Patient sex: M
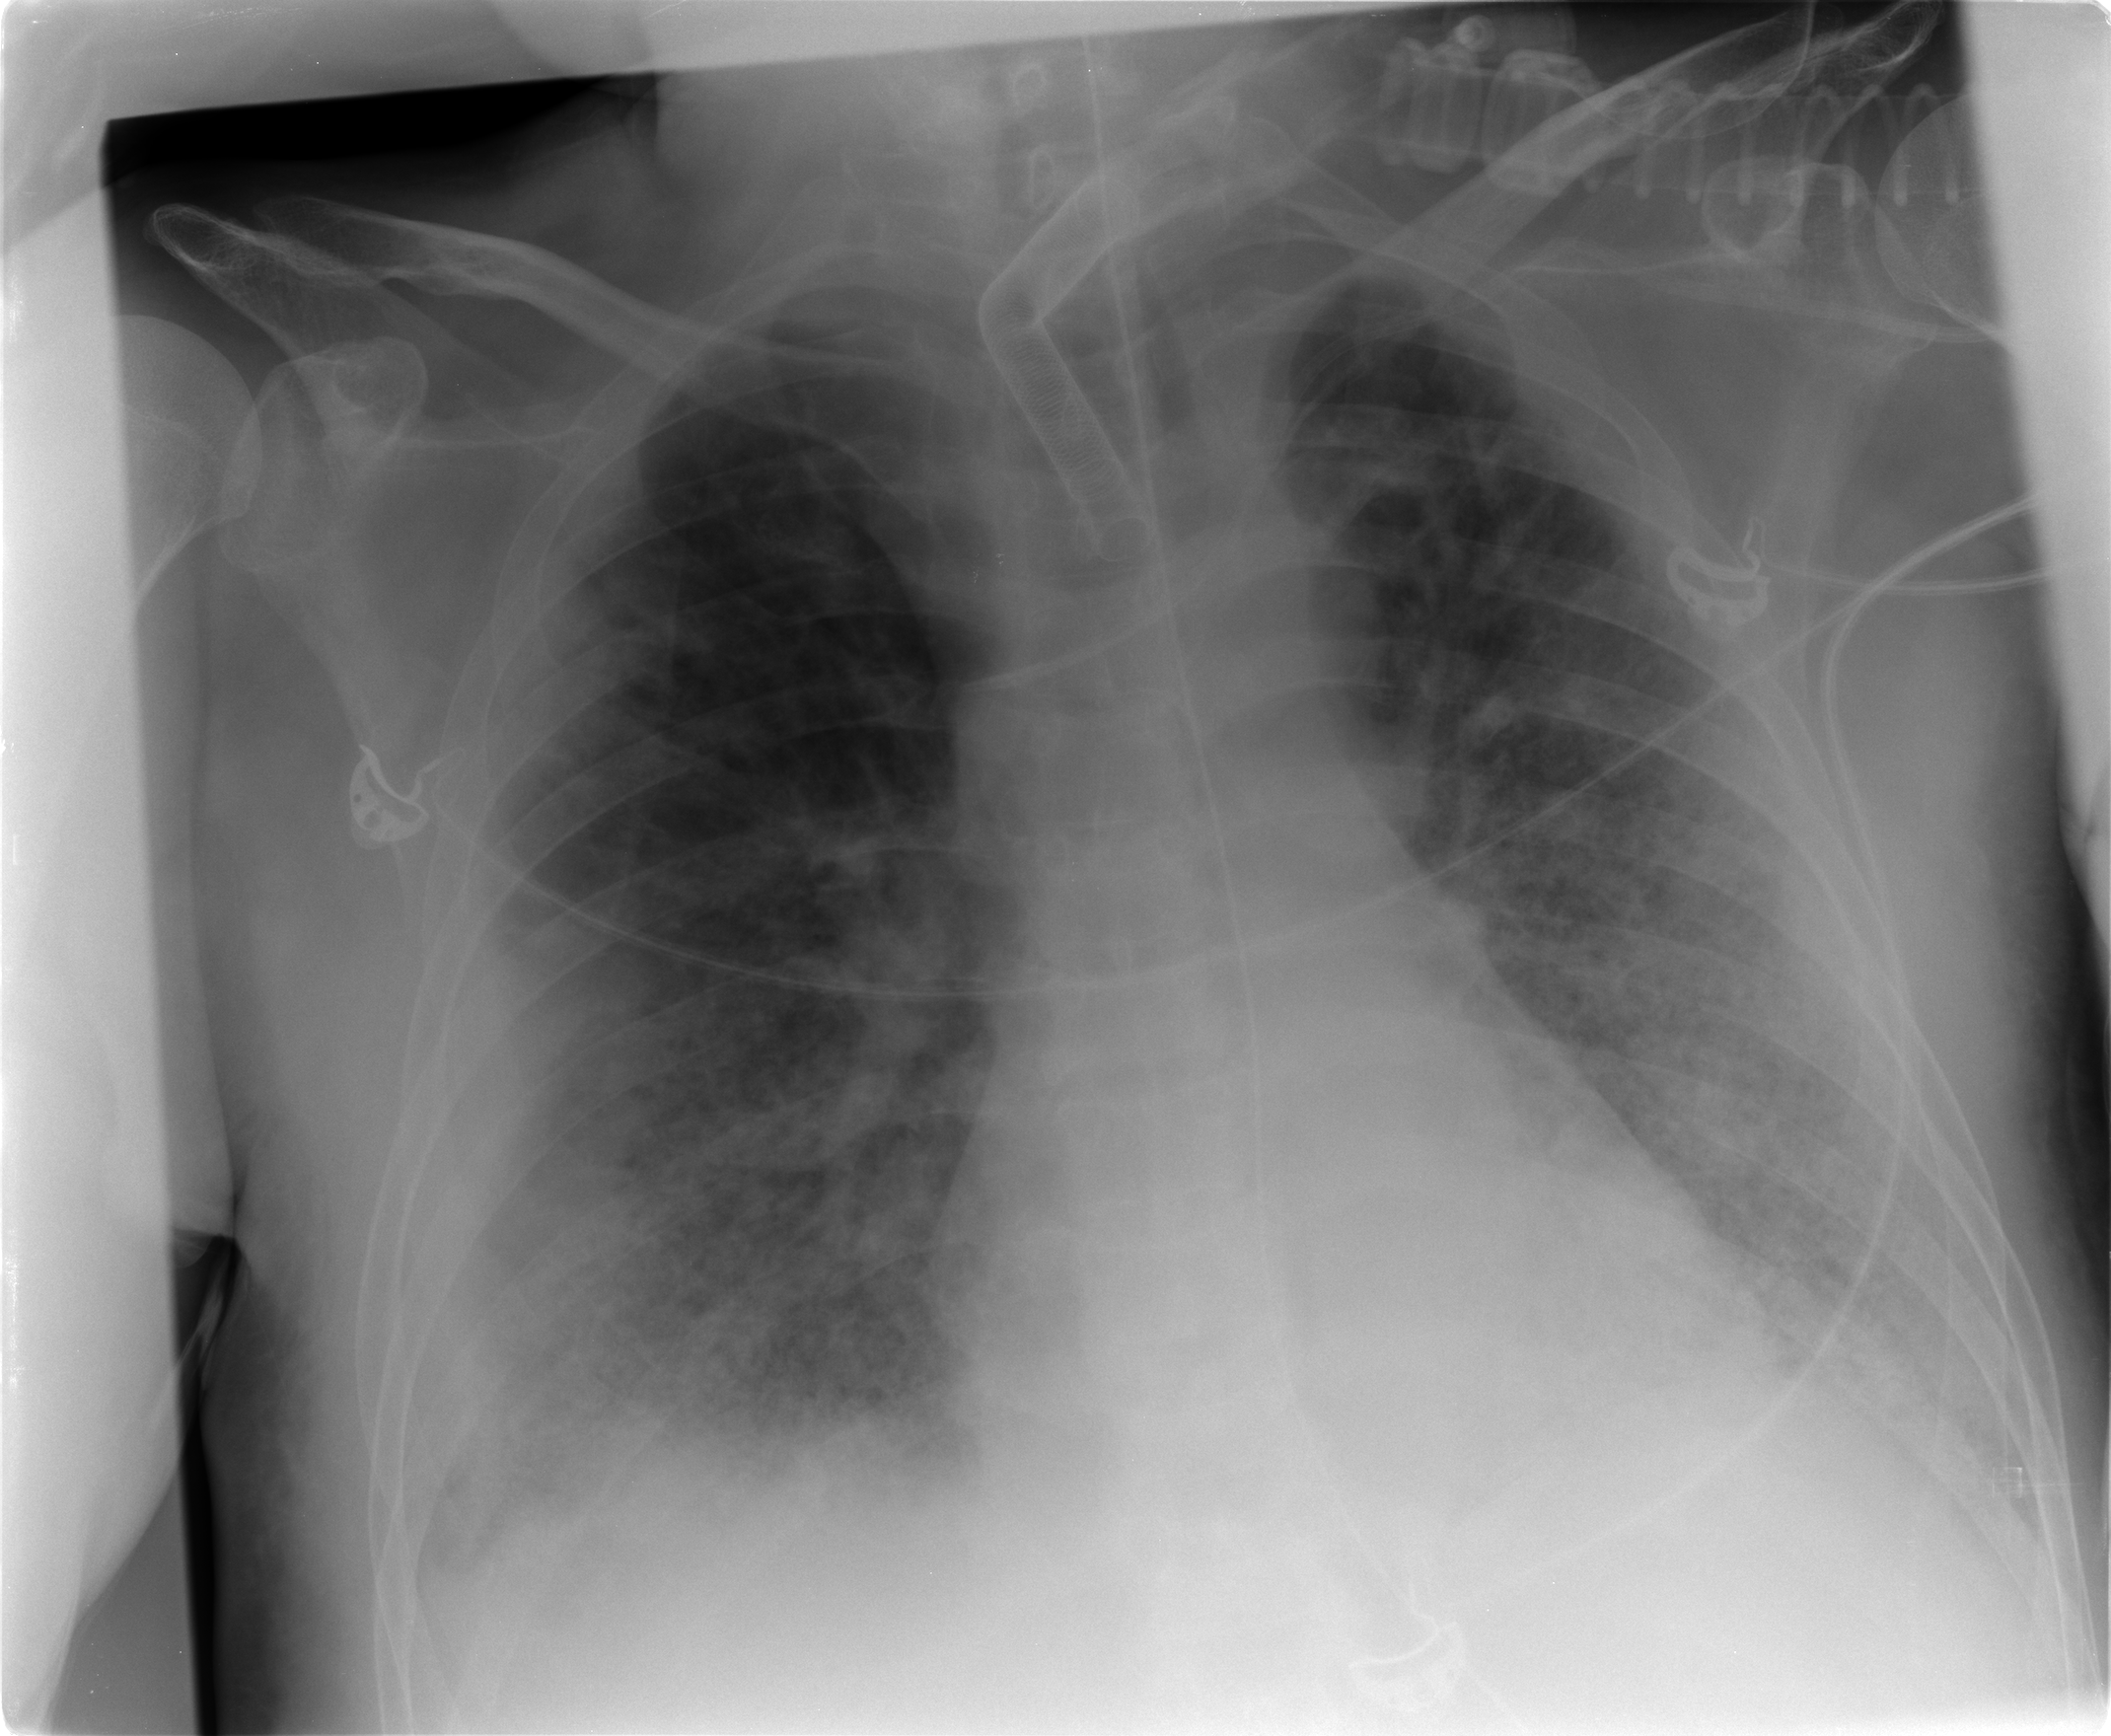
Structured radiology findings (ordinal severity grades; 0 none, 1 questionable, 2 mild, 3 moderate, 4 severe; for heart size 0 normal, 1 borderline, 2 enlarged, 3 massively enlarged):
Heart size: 0
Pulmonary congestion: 2
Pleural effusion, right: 1
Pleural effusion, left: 1
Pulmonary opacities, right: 3
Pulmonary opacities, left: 3
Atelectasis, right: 2
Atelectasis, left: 2